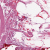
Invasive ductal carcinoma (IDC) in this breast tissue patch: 0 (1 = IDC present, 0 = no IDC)